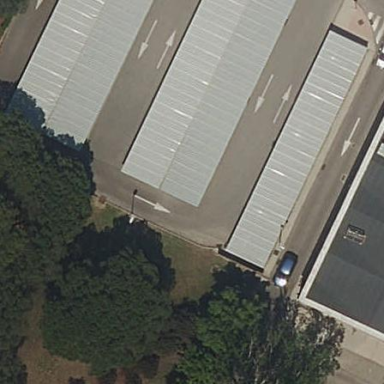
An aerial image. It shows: View of roof of building.